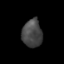
Tissue: skin
Cell type: Fibroblasts
Senescence score: 0.7381
Nuclear area (px): 537
Mean DAPI intensity: 71.59